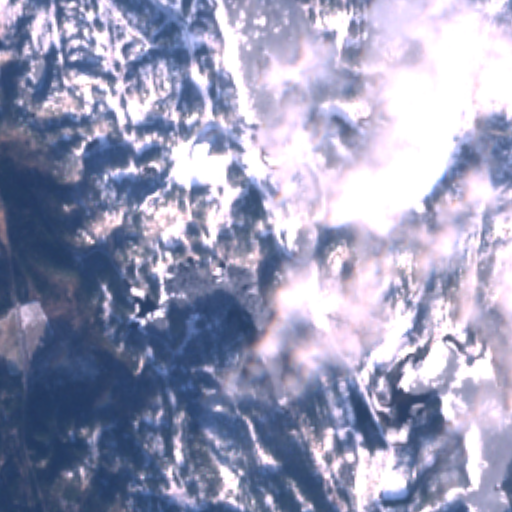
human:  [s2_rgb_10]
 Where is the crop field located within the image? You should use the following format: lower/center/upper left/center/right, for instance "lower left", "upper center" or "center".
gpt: The crop field is located in the lower left of the image.
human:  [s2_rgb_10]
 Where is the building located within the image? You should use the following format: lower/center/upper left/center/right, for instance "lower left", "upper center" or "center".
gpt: There is no building in the image.